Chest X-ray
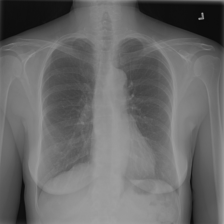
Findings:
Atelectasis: negative
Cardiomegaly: negative
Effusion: negative
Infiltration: positive
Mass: negative
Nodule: negative
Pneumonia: negative
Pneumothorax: negative
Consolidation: negative
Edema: negative
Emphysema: negative
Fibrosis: negative
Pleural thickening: negative
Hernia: negative